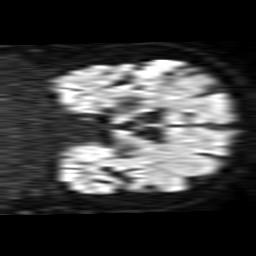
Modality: TRACE
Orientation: coronal
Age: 64
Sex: male
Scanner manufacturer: philips
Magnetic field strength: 1.5 T
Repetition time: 3.536 s
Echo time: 0.09411 s